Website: walmart
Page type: billing-address
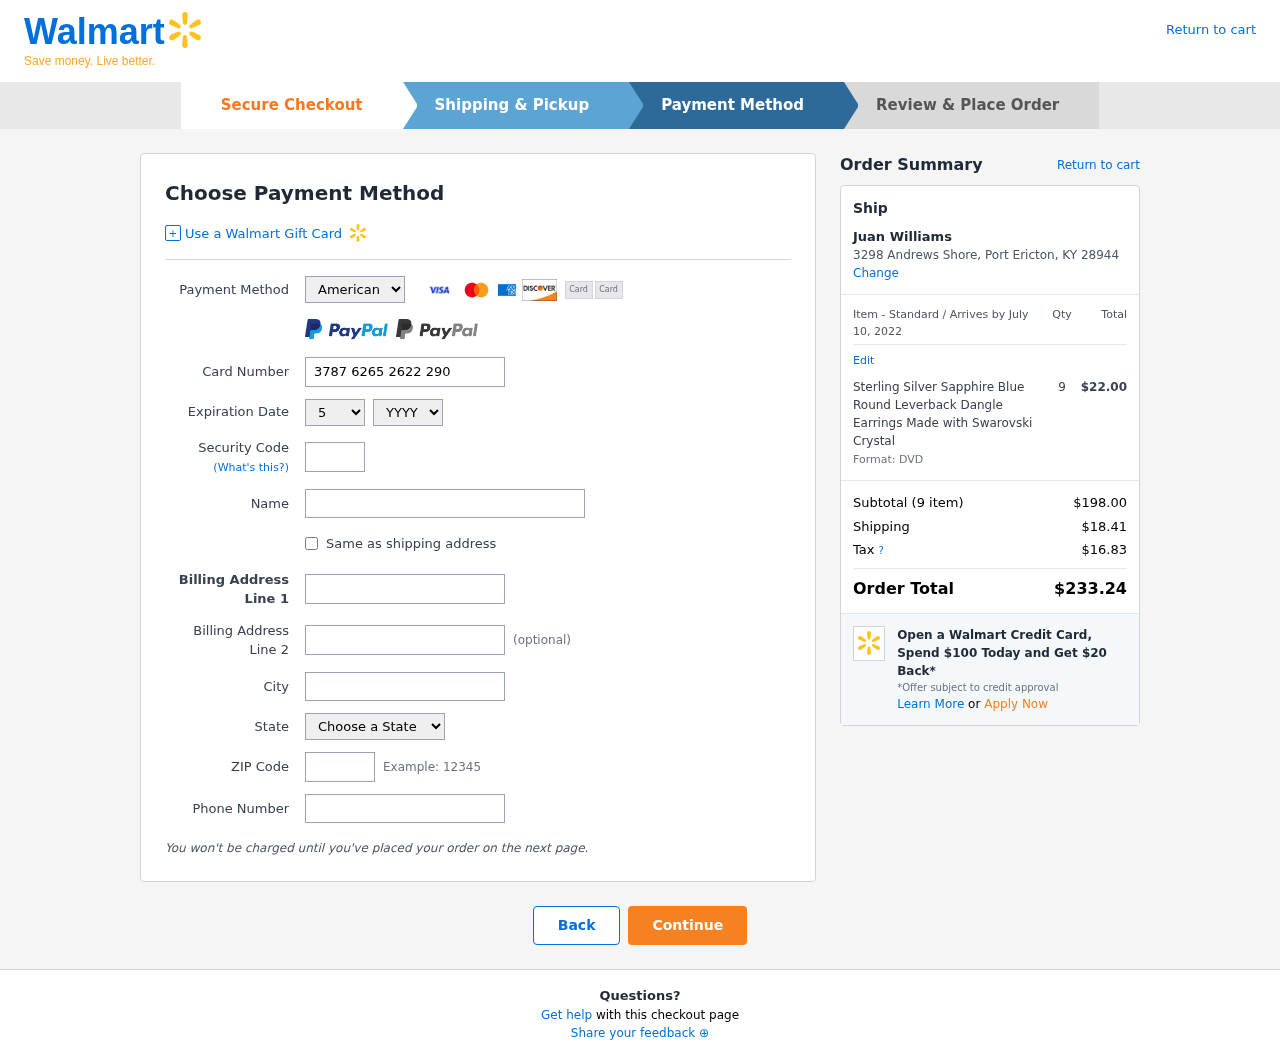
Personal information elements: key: PII_CARD_CVV
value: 4154
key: PII_CARD_EXPIRY_MONTH
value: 05
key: PII_CARD_EXPIRY_YEAR
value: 28
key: PII_CARD_NUMBER
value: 3787 6265 2622 290
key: PII_CARD_TYPE
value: American Express
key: PII_CITY
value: Port Ericton
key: PII_CITY_STATE_ZIP
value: Port Ericton, KY 28944
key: PII_FULLNAME
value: Juan Williams
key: PII_PHONE
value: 3054284330
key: PII_POSTCODE
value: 28944
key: PII_STATE
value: Kentucky
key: PII_STREET
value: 3298 Andrews Shore
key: PII_FULLNAME2
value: Juan Williams
Product elements: key: PRODUCT1_NAME
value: Sterling Silver Sapphire Blue Round Leverback Dangle Earrings Made with Swarovski Crystal
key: PRODUCT1_PRICE
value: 22
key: PRODUCT1_QUANTITY
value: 9
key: PRODUCT1_DESC
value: Format: DVD
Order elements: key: ORDER_DELIVERY_DATE
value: July 10, 2022
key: ORDER_NUM_ITEMS
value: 9
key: ORDER_SUBTOTAL
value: $198.00
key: ORDER_SHIPPING_COST
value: $18.41
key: ORDER_TAX
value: $16.83
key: ORDER_TOTAL
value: $233.24